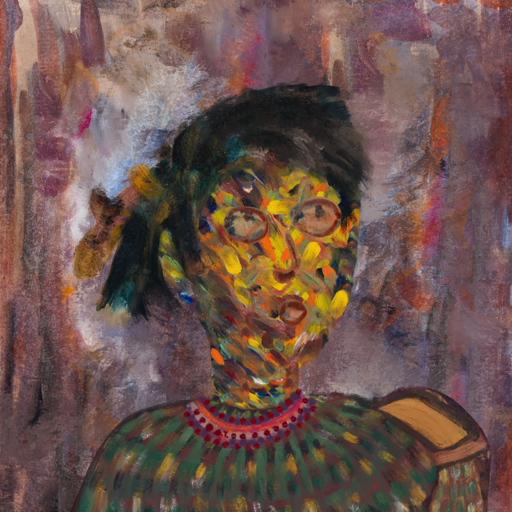
Background: Hypocrite, Head And Neck Side: An_Impression, Face Side: Orphan, Bust: After_Raid, Hair Side: Pipe, Head Accessory: Blank, Second Necklace: Blank, Necklace: Roy_Bahadur, Baby: Blank